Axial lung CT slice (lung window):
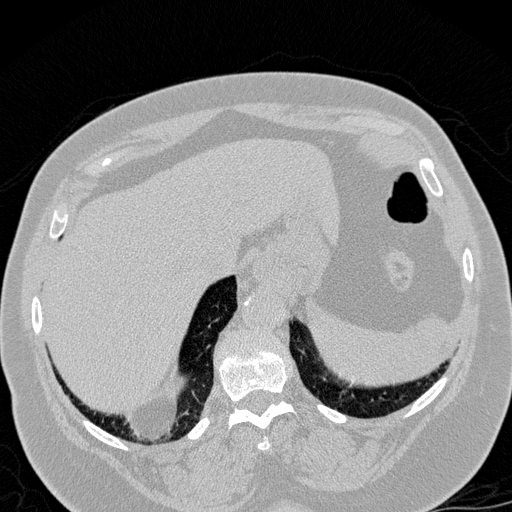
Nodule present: no